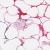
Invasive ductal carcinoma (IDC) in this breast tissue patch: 0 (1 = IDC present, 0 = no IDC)